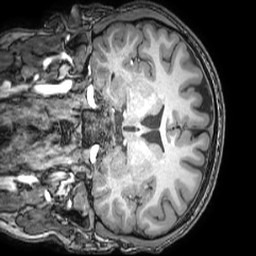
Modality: T1w
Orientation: coronal
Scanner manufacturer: philips
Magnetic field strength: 3 T
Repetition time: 0.008 s
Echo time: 0.0035 s